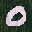
Label: 0